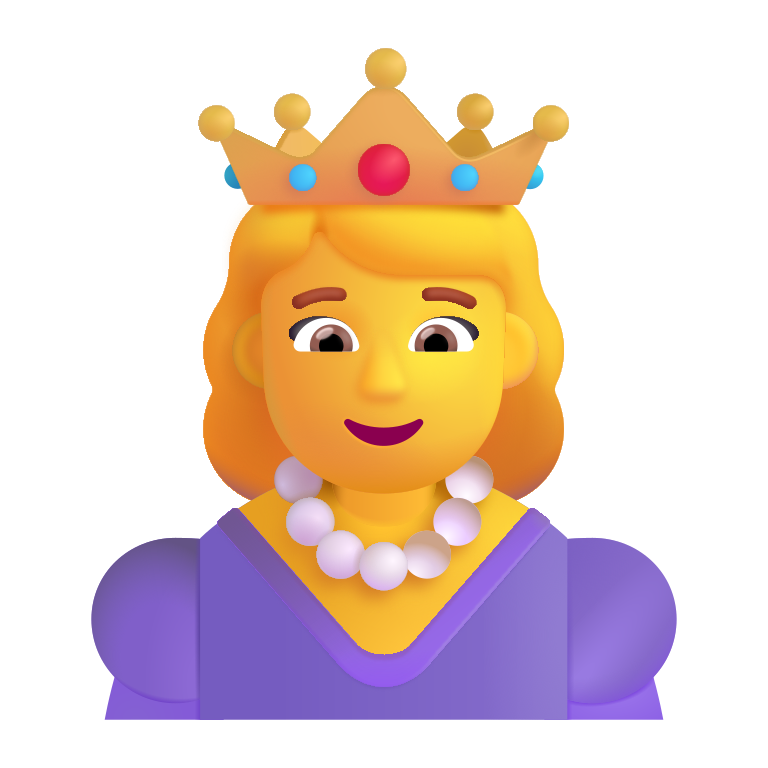
princess color default